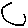
Label: circle